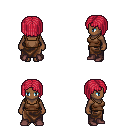
a pixel art fantasy rpg character, female body template, human, dark skin, brown pirate shirt, robe skirt, ruby red pageboy hairstyle, maroon shoes, four views (front, back, left, right), 2x2 character sprite sheet, small pixel art, hard edges, no anti-aliasing